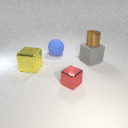
small red metal cube in front of large yellow metal cube